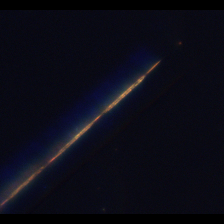
Taxon: Psuedo-nitzschia
Group: Diatoms